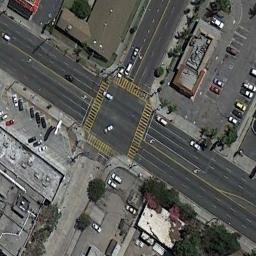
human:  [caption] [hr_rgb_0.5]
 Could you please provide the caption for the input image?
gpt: The color of the road is different in different directions at the intersection .

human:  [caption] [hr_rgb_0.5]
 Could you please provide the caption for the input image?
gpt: There are many cars at the intersection .

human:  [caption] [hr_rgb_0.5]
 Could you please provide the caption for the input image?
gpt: There are many moving and waiting vehicles on the road at the intersection, There are many buildings and some trees around the intersection, And many cars are parked in the open space beside the intersection .

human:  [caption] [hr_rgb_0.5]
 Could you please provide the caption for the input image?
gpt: An intersection with normal traffic is between some buildings and parking lots .

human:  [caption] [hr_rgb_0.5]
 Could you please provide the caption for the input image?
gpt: There are two parking lots beside the intersection with yellow crosswalks .